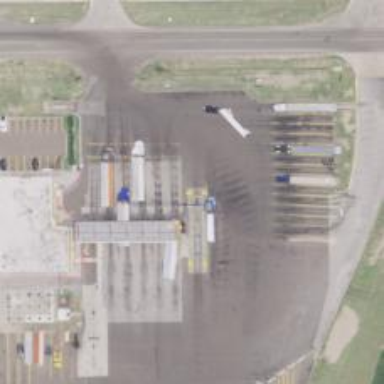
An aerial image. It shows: Weighbridge facility.